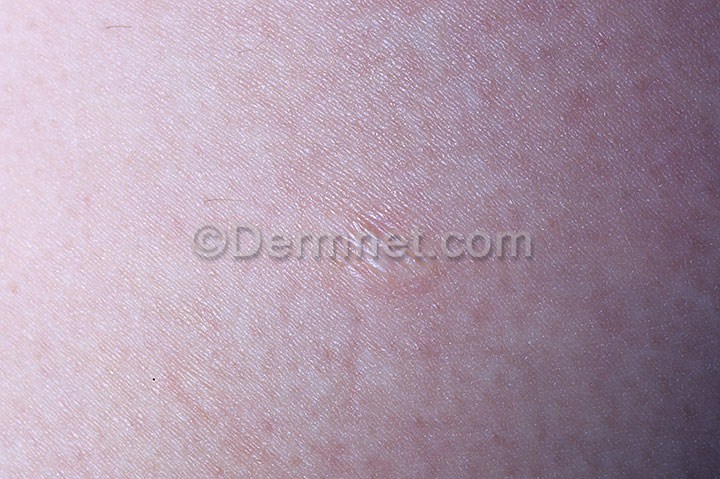
Disease: Lupus and other Connective Tissue diseases